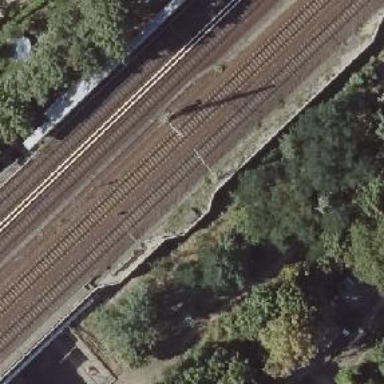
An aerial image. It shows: Railway signal.